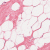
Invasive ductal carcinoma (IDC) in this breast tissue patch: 0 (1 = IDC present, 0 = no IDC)